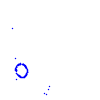
Particle: proton